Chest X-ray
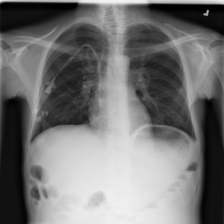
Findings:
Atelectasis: negative
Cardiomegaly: negative
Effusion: negative
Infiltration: negative
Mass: negative
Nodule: negative
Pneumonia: negative
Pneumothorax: negative
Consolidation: negative
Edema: negative
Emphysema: negative
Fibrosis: negative
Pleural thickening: negative
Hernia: negative